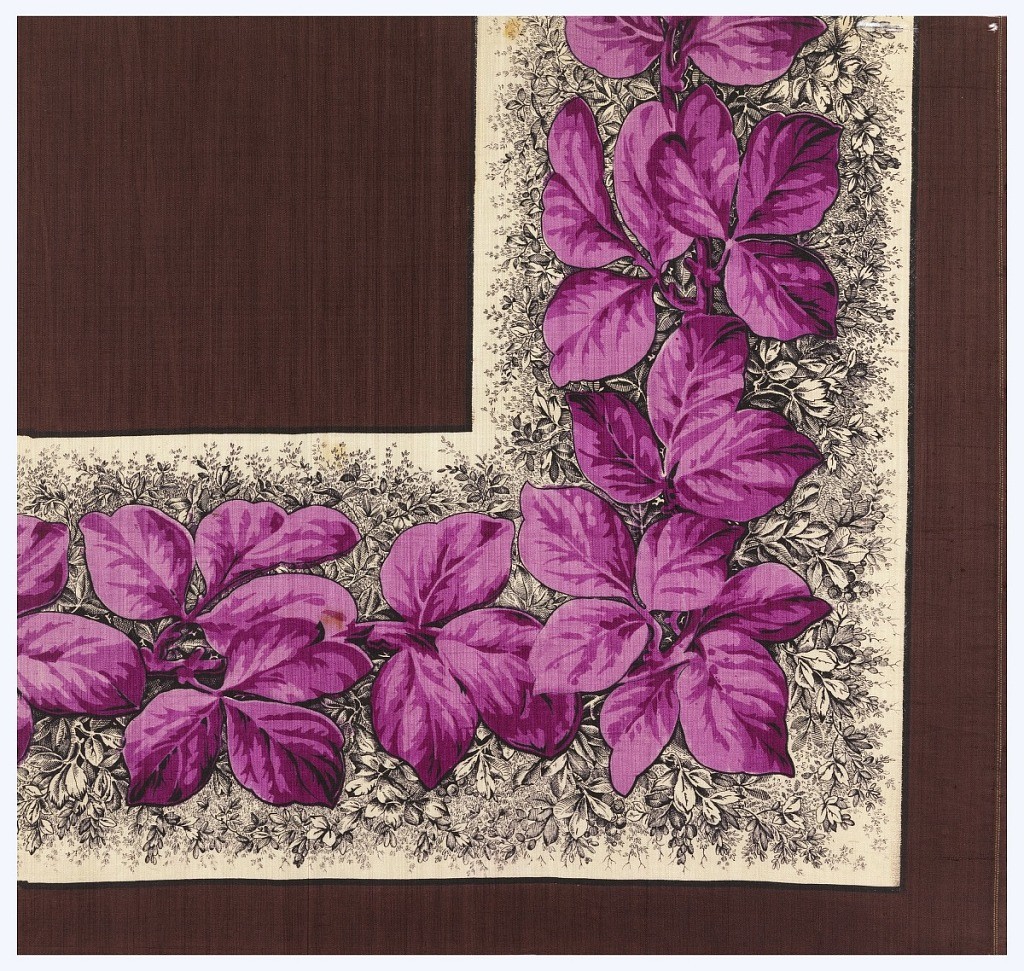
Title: Scarf sample
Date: mid-19th century
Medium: silk Technique: printed on plain weave
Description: Quarter of a printed scarf in two purples, two yellows, tan, brown, and black. Plain dark brown field and leafy vine border.